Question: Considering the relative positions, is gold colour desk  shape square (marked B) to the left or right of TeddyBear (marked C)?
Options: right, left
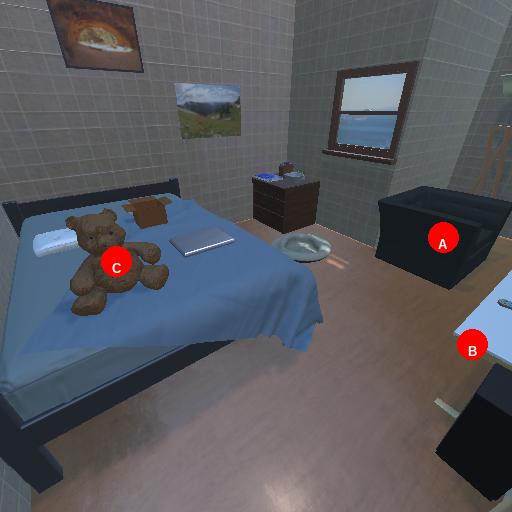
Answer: right